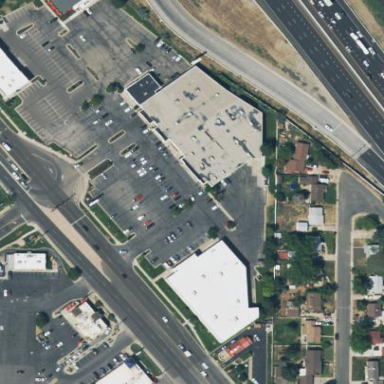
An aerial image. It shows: Retail area.